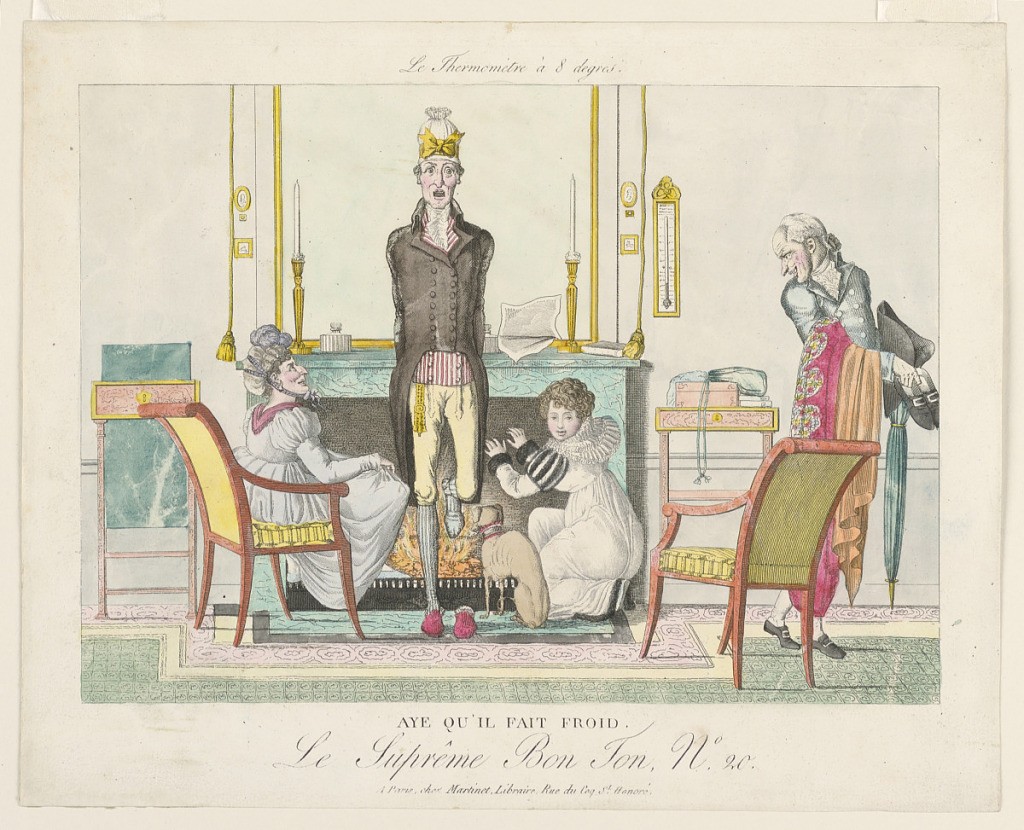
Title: Aue qu'il fair froid
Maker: Aaron Martinet, French, 1762 - 1841
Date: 1810–1815
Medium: Engraving, brush and watercolor on paper
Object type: Print
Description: Scene in a sitting room. A man warms himself before a fire, as do a dog and two women. A servant removes his coat, hat, umbrella and shoes. At top: "Le Thermomètre à 8 degres". At bottom, title, publisher's name and "Le Suprême Bon Ton, No. 20".